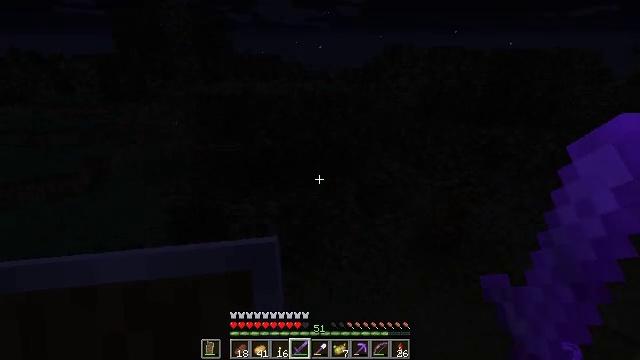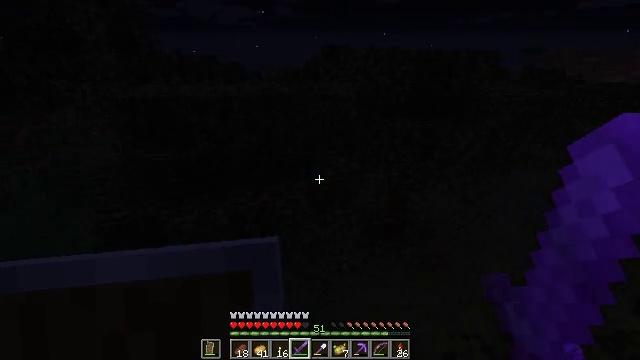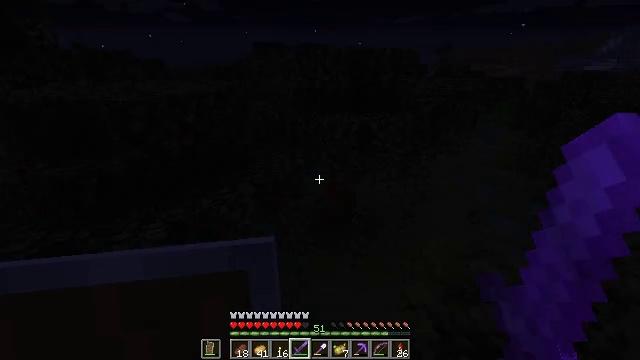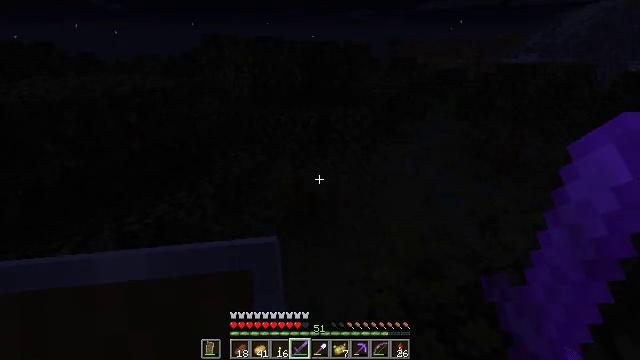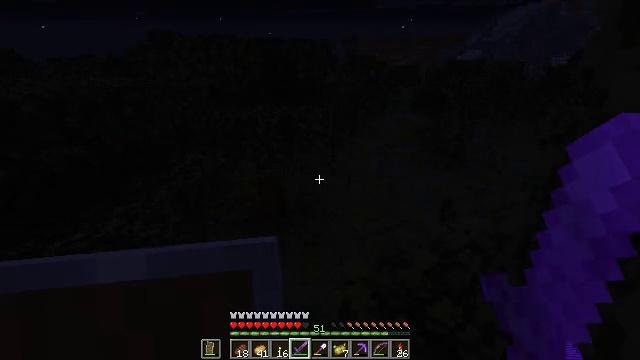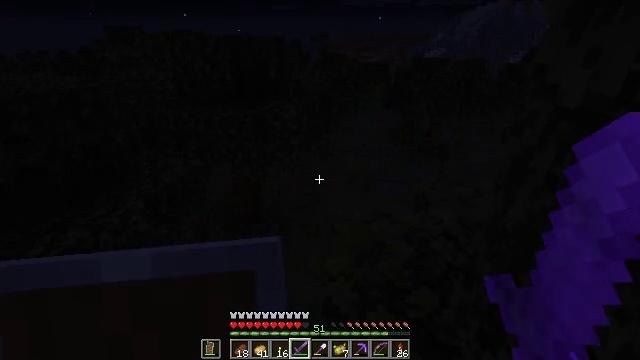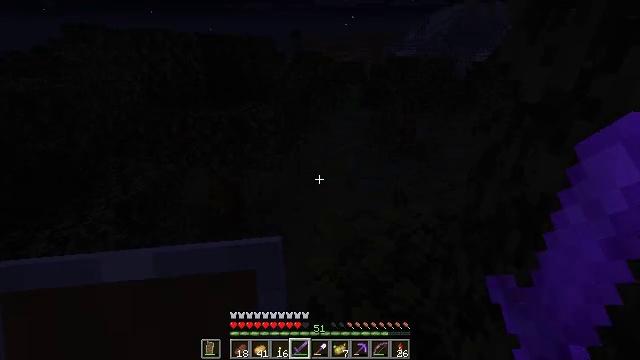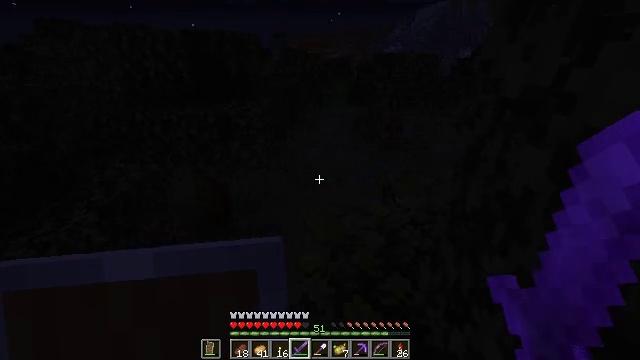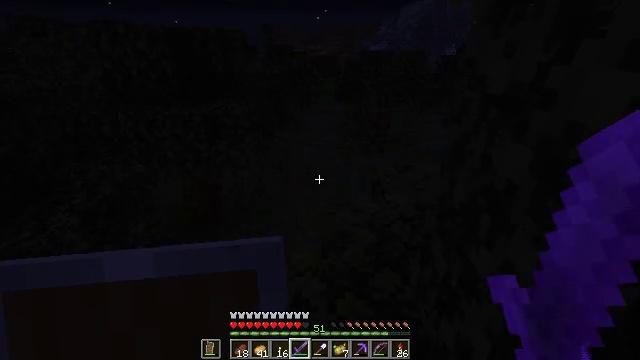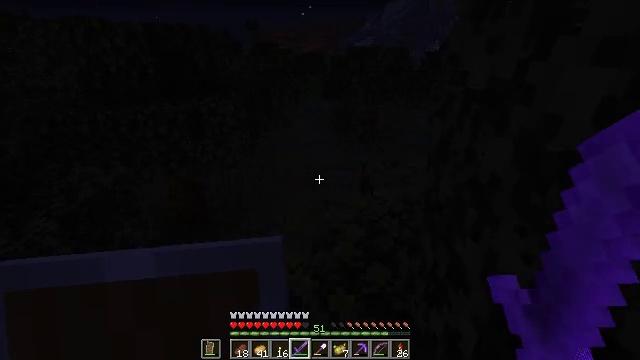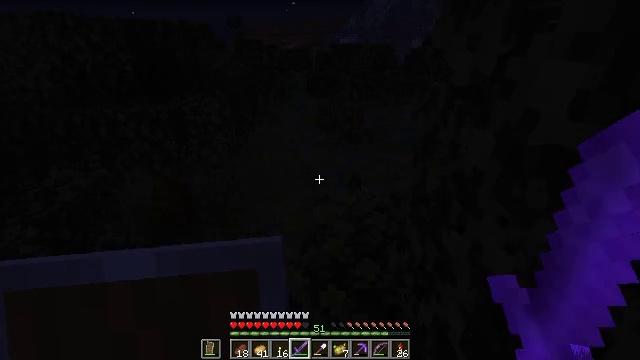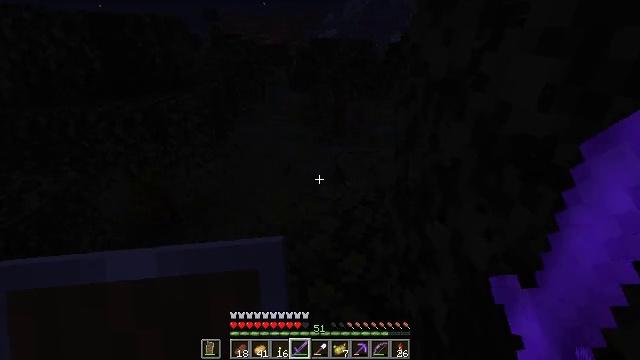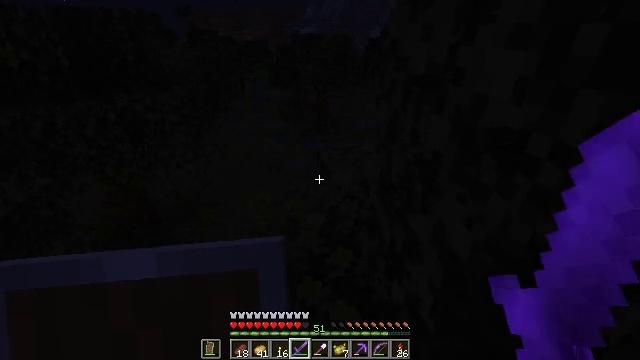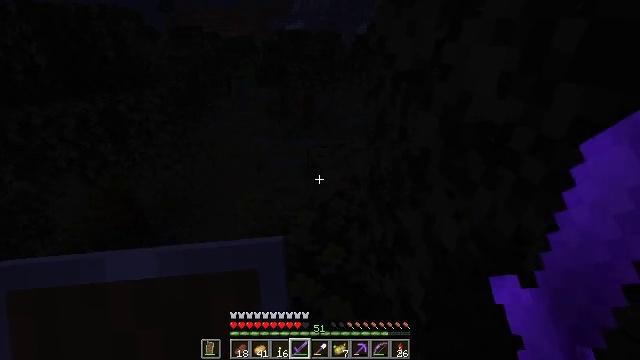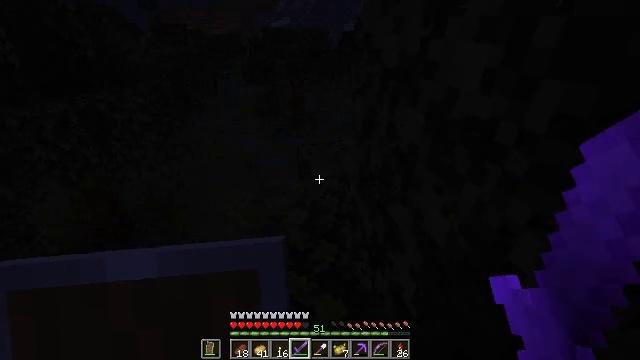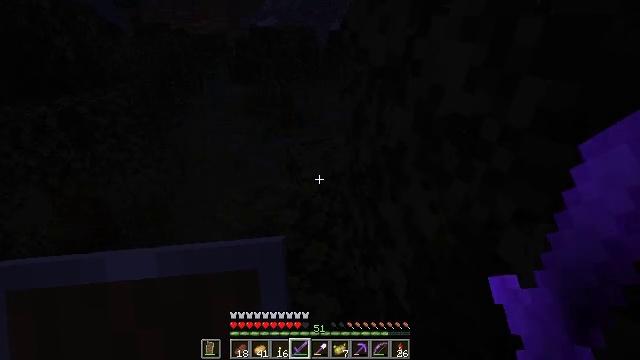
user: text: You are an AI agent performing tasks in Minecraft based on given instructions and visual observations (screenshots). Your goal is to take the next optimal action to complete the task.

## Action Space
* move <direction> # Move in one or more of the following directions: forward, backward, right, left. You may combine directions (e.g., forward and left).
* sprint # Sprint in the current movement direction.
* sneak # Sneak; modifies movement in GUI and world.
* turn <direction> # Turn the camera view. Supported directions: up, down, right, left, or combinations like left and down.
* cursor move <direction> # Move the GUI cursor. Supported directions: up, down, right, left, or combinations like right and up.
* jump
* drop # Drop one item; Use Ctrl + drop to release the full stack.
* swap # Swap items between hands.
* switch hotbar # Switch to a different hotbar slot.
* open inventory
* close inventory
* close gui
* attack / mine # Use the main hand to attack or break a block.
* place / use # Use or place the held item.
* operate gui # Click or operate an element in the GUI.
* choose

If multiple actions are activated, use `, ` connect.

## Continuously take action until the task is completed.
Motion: motion action
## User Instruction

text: Combat the slime.
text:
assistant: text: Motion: turn right
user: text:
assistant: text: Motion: turn right
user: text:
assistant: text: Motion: turn right and down
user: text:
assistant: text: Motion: turn right
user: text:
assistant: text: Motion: turn right
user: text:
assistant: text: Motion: turn right
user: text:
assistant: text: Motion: turn right
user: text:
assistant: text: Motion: turn right
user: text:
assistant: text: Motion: turn right
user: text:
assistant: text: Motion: turn right
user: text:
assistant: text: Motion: turn right
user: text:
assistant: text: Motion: turn right
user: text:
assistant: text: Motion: turn right
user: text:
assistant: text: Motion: turn right
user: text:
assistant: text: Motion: turn right
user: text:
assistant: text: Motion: turn right
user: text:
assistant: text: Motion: turn right
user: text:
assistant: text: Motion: no_op
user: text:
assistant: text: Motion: no_op
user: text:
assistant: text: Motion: no_op
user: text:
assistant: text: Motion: turn left
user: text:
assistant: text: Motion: turn left
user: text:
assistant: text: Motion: move forward, turn left
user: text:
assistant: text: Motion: move forward, turn left
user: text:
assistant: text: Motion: move forward
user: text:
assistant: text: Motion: move forward
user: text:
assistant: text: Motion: move forward
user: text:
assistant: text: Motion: move forward, turn right
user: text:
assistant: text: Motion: move forward, turn right
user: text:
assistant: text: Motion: move forward, turn right and down